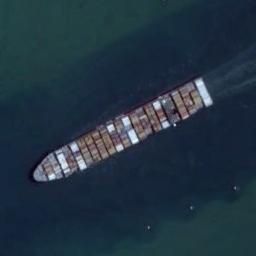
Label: ship